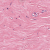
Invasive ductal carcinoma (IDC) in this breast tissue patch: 0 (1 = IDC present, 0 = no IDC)